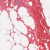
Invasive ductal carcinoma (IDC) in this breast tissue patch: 0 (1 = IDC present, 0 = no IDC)